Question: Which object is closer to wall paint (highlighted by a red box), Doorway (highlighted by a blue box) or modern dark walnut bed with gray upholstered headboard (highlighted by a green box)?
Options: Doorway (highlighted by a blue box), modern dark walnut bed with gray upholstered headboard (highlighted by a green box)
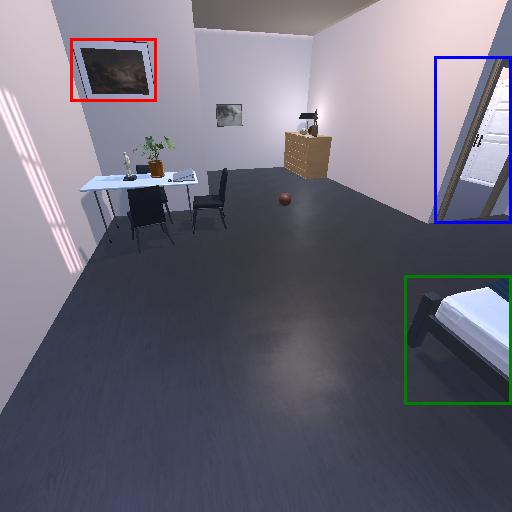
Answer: Doorway (highlighted by a blue box)